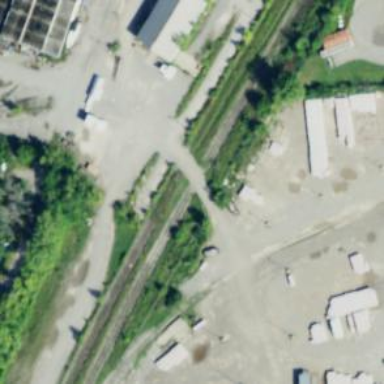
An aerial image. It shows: Railway siding with rails.